Field crop: maize
Growth stage: 2
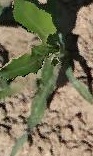
Species: maize